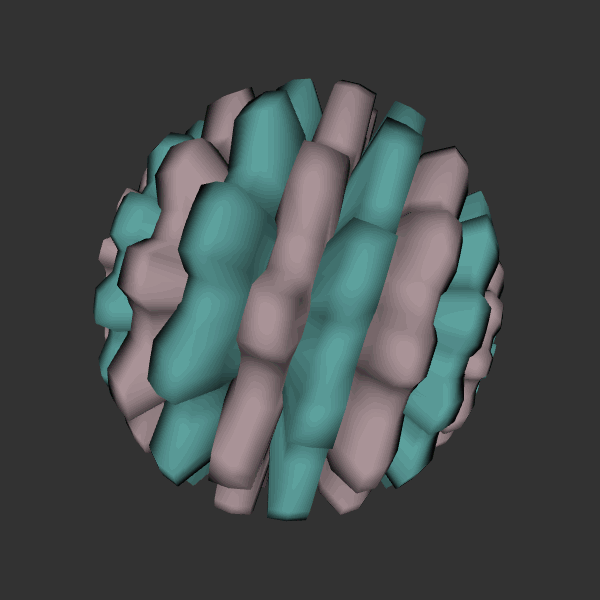
Background: dark